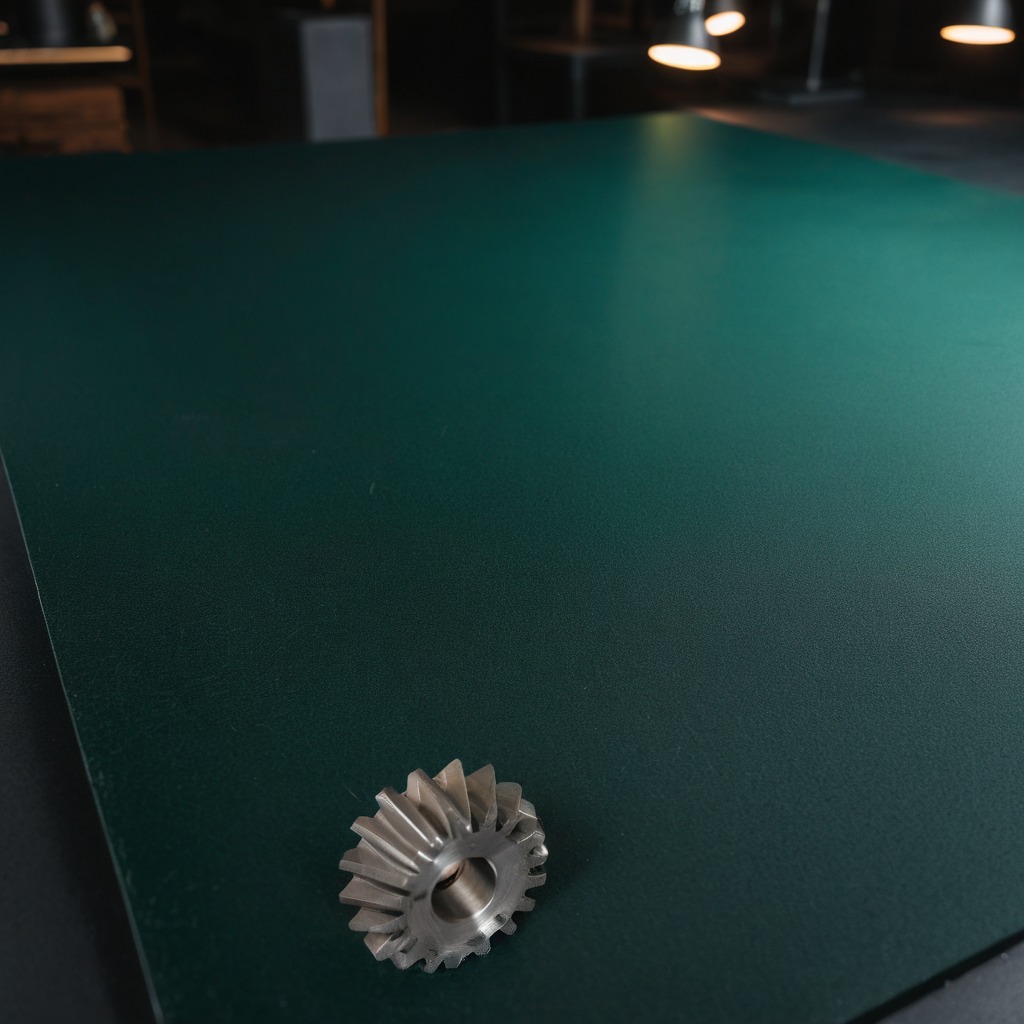
A steel gear with teeth is lying on the clean granite tabletop covered with a green rubber mat inside a workshop at night dim ambient light soft shadows worn but beneath the mat